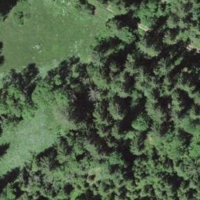
EUNIS habitat code: 44
Species observed at this site:
Carduus personata